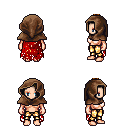
a pixel art fantasy rpg character, female body template, human, light skin, red tattered cape, gold greaves, blonde long mohawk hairstyle, cloth hood, four views (front, back, left, right), 2x2 character sprite sheet, small pixel art, hard edges, no anti-aliasing